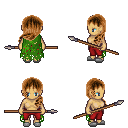
a pixel art fantasy rpg character, female body template, human, tanned skin, green tattered cape, red pants, brown left-swept hairstyle, white slippers, spear, four views (front, back, left, right), 2x2 character sprite sheet, small pixel art, hard edges, no anti-aliasing